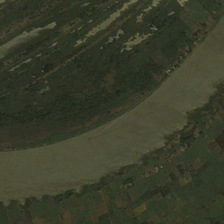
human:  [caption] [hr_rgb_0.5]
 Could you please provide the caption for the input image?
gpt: many green plants are in two sides of a river .

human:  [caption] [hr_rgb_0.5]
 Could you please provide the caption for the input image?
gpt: many green plants are in two sides of a river .

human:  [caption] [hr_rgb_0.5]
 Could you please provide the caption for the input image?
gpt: many green plants are in two sides of a river .

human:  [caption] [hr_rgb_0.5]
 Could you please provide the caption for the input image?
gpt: many green plants are in two sides of a river .

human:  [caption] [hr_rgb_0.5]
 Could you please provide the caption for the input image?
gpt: many green plants are in two sides of a river .